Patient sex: F
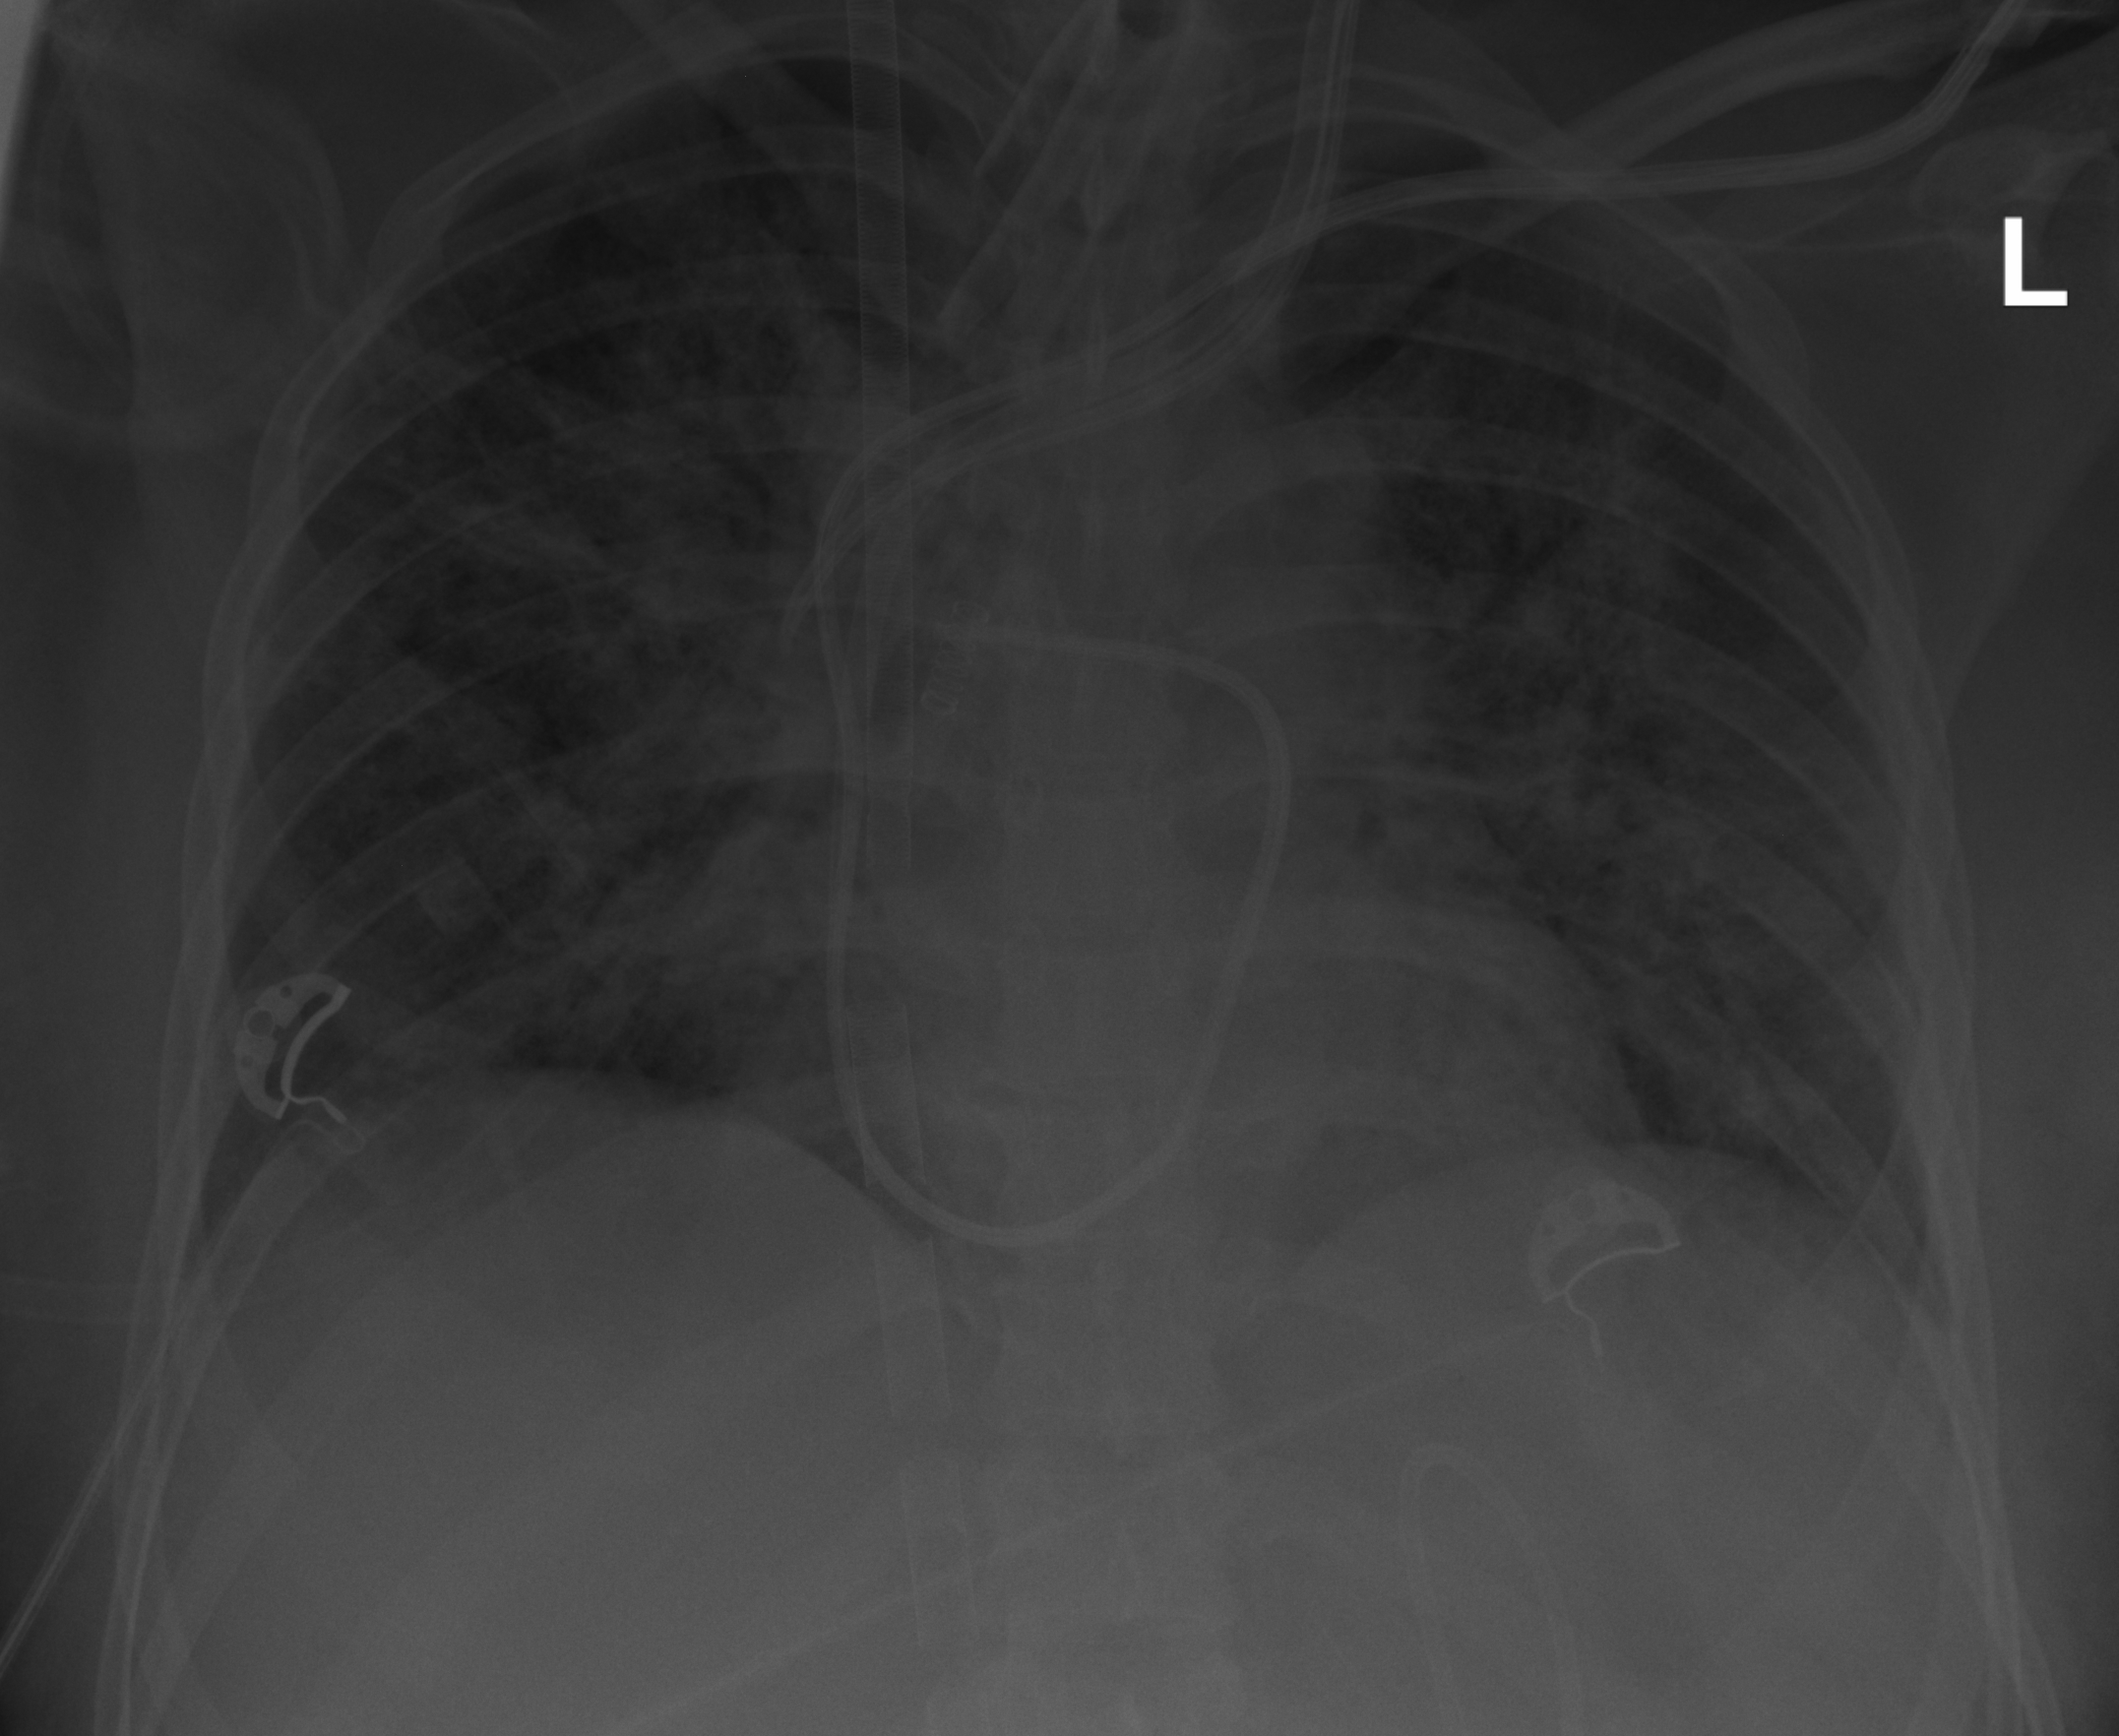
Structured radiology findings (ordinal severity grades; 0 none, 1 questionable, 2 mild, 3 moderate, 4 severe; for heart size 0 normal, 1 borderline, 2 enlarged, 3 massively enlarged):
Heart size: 1
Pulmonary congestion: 2
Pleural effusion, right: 2
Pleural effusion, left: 0
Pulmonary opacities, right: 4
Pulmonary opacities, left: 4
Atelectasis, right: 3
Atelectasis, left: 3